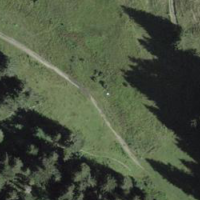
EUNIS habitat code: 23
Species observed at this site:
Equisetum sylvaticum
Campanula barbata